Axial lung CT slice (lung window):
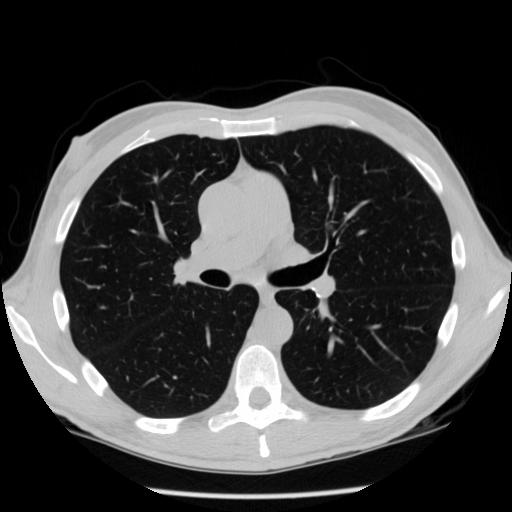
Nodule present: no